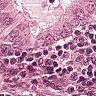
Metastatic tissue present: yes